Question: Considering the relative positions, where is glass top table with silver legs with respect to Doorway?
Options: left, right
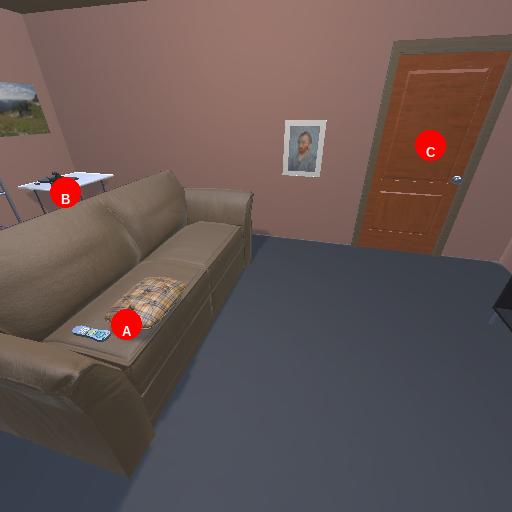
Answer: left